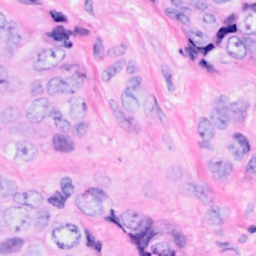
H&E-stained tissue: Breast